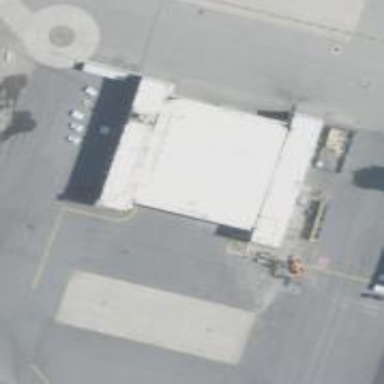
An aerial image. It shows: Hangar building located at airport.